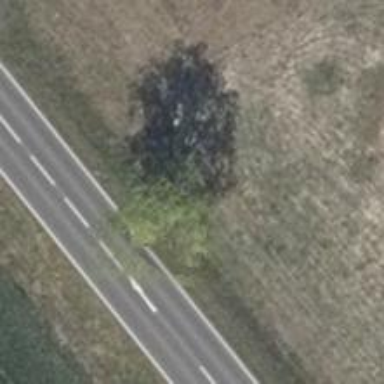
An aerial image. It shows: Beautiful tree in nature.